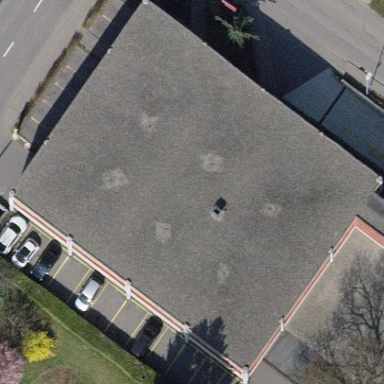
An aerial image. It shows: Post office building with flat roof.